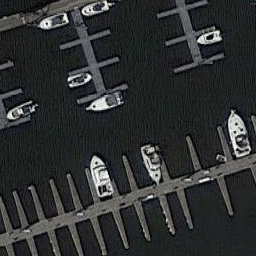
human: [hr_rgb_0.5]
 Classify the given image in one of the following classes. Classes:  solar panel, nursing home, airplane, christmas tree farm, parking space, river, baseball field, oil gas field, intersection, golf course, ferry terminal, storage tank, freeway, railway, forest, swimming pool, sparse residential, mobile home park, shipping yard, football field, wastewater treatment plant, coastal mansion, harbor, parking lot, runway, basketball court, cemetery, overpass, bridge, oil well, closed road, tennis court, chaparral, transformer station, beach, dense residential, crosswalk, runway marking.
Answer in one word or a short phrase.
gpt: harbor